Question: I am working a Scala app using Slick and PostgreSQL for storage. I have a method 'foo' which reads data from a CSV file and inserts about 10,000 rows into the database. After the Future of the row insertion action completes, another method 'bar' is called which retrieves these rows from the database and performs some actions on them. This is where the problem lies: no rows are actually retrieved from the database, as no rows have been inserted by the time the Future completes.
From what I could gather while looking for an answer and at the official documentation, the Future is not supposed to complete before the insert statement is successfully executed. If I add the following code 'Thread.sleep(30000)' to 'bar', allowing the insert statement to be executed first, the methods provide the expected result. Now, for obvious reasons I would rather not do that, so I am looking for alternatives.
The following diagram illustrates the program flow once initial method 'doStuff' is called:

'doStuff' calls 'foo' which loads the data and stores it in the database, before returning a Future. In 'doStuff' this Future is then mapped and a call to 'bar' is made. 'bar' bar retrieves the rows from the database and processes them. However, since no rows have been inserted at the point where 'bar' is called, no data is processed.
The 'doStuff' method:
'''
def doStuff(csvFile: File): Future[Unit] = {
fooService.foo(csvFile)
.map(_ => {
csvFile.delete()
barService.bar()
})
}
'''
The 'foo' method:
'''
def foo(file: File) Future[Unit] = {
val reader = CSVReader.open(file)
fooStorage.truncateFooData().map(_ => {
val foos = for (line <- reader.iterator if
line.head != "bad1" &&
line.head !="bad2")
yield parseFooData(line)
fooStorage.saveFooDataBulk(foos.toSeq)
})
}
'''
How I am using Slick to insert the rows:
'''
override def saveFooDataBulk(fooSeq: Seq[Foo]): Future[Seq[Foo]] =
db.run(DBIO.seq(fooQuery ++= fooSeq)).map(_ => fooSeq)
'''
I am expecting 'bar' to be called once all the rows have been inserted into the database and not sooner, however, currently the Future from Slick completes too soon. In case it's relevant: the 'doStuff' method is called when a request is sent to an Akka Http endpoint. The application and the database are running in two different docker containers. What am I doing wrong?
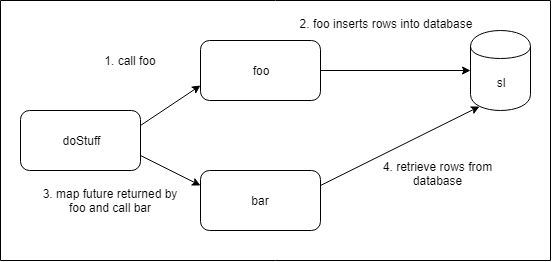
Answer: Replace 'map' by 'flatMap' in the 'def foo'. Otherwise, it will start a 'Future[Seq[Foo]]', then immediately return a '()', which is then discarded by your 'doStuff'. Something like this:
'''
fooStorage
.truncateFooData()
.flatMap(_ => {
/* stuff... */
fooStorage.saveFooDataBulk(foo.toSeq)
})
.map(_ => ())
'''
I didn't test it, but in any case, starting some 'Future's in the middle of another 'Future.map' and then immediately returning an '()' doesn't feel quite right.